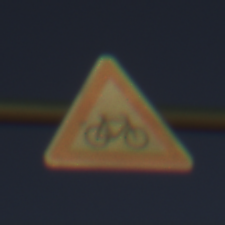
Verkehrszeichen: RadverkehrLinks
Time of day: SunriseSunset
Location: Outdoor (RoadRail)
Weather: Clear
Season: NotSpecified
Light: Natural